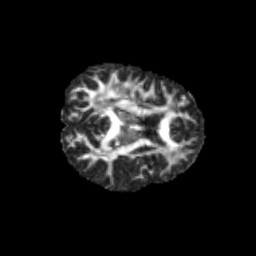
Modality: FA
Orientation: axial
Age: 11
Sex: female
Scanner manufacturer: siemens
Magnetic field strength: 3 T
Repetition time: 3.8 s
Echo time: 0.07 s